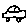
Label: car